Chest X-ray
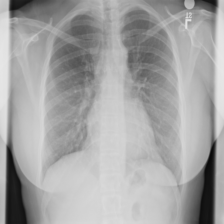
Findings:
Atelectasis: negative
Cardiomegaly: negative
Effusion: negative
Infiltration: negative
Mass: negative
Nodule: negative
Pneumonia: negative
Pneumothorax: negative
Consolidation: negative
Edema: negative
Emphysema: negative
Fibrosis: negative
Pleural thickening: negative
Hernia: negative